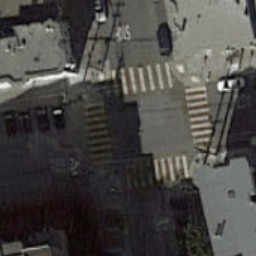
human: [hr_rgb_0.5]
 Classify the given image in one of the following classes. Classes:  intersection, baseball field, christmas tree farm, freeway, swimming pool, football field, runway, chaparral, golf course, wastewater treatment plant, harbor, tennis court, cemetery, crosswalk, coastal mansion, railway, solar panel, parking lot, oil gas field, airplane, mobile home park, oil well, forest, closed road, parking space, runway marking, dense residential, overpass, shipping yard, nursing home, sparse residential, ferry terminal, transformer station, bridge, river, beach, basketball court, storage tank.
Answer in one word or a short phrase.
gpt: crosswalk